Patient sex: M
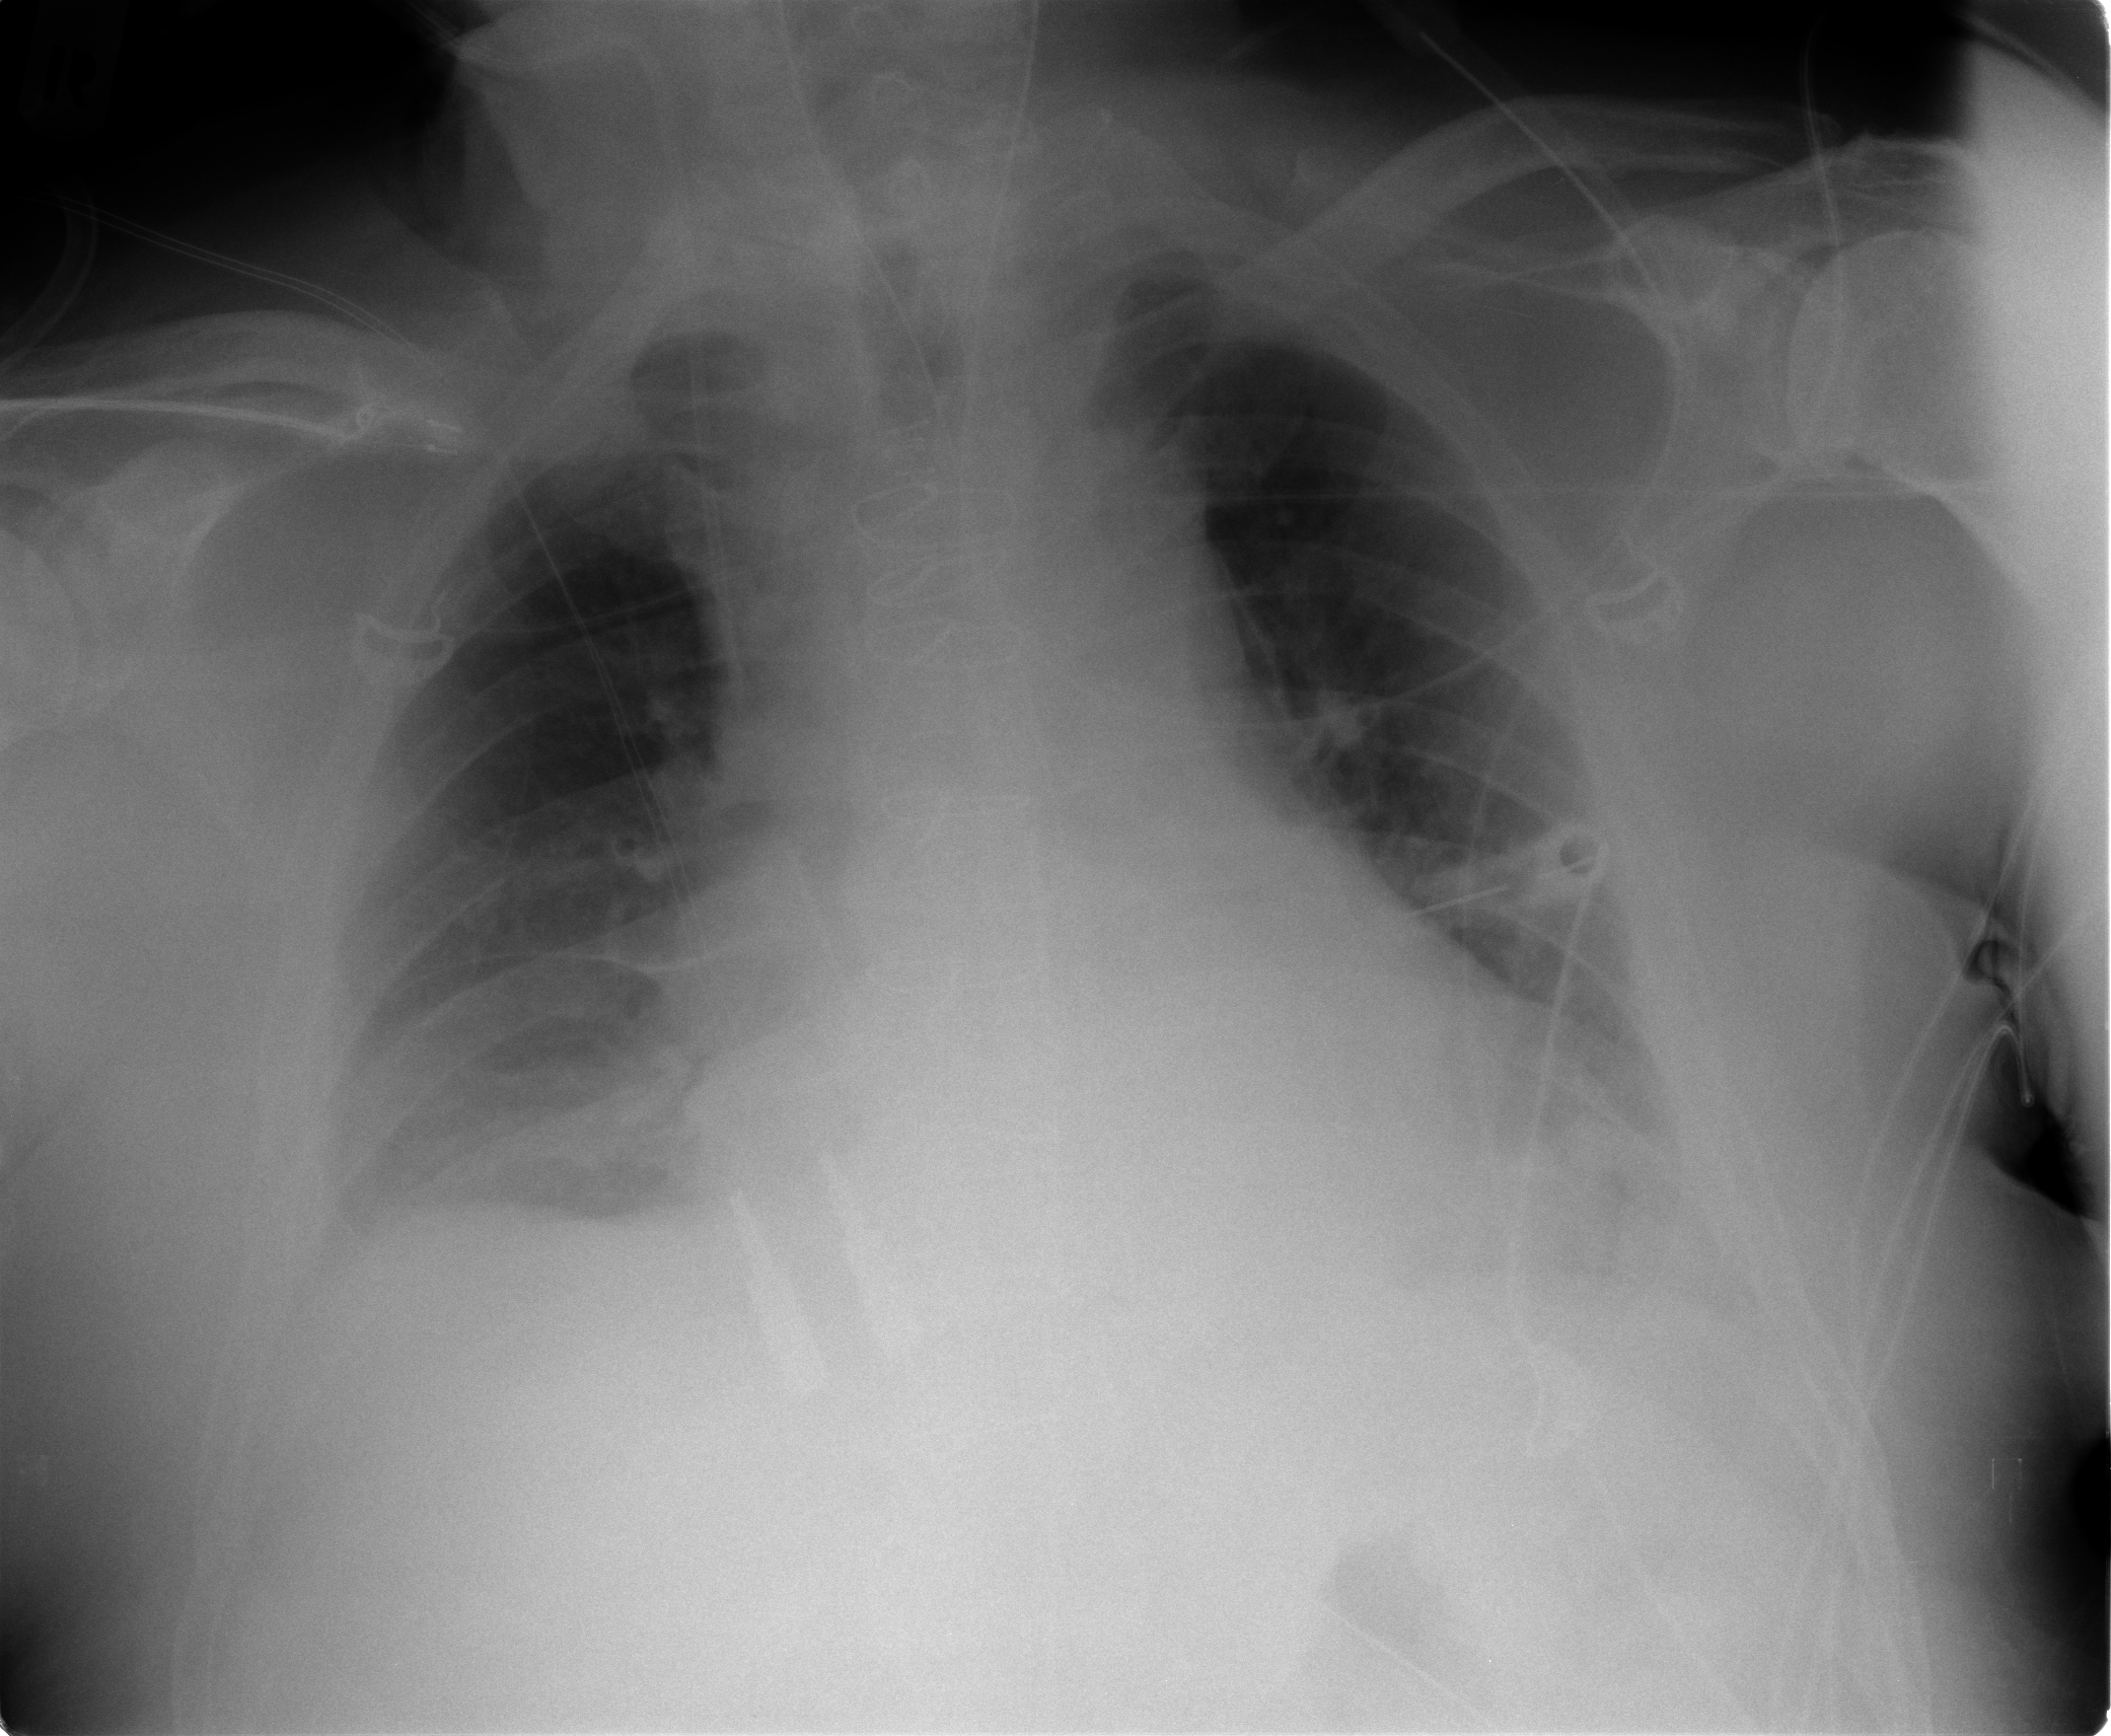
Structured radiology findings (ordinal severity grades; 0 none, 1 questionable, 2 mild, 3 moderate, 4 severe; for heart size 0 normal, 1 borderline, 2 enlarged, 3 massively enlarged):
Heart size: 2
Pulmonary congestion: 2
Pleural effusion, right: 2
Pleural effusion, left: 2
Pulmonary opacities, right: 0
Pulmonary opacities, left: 0
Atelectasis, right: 2
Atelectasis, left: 2